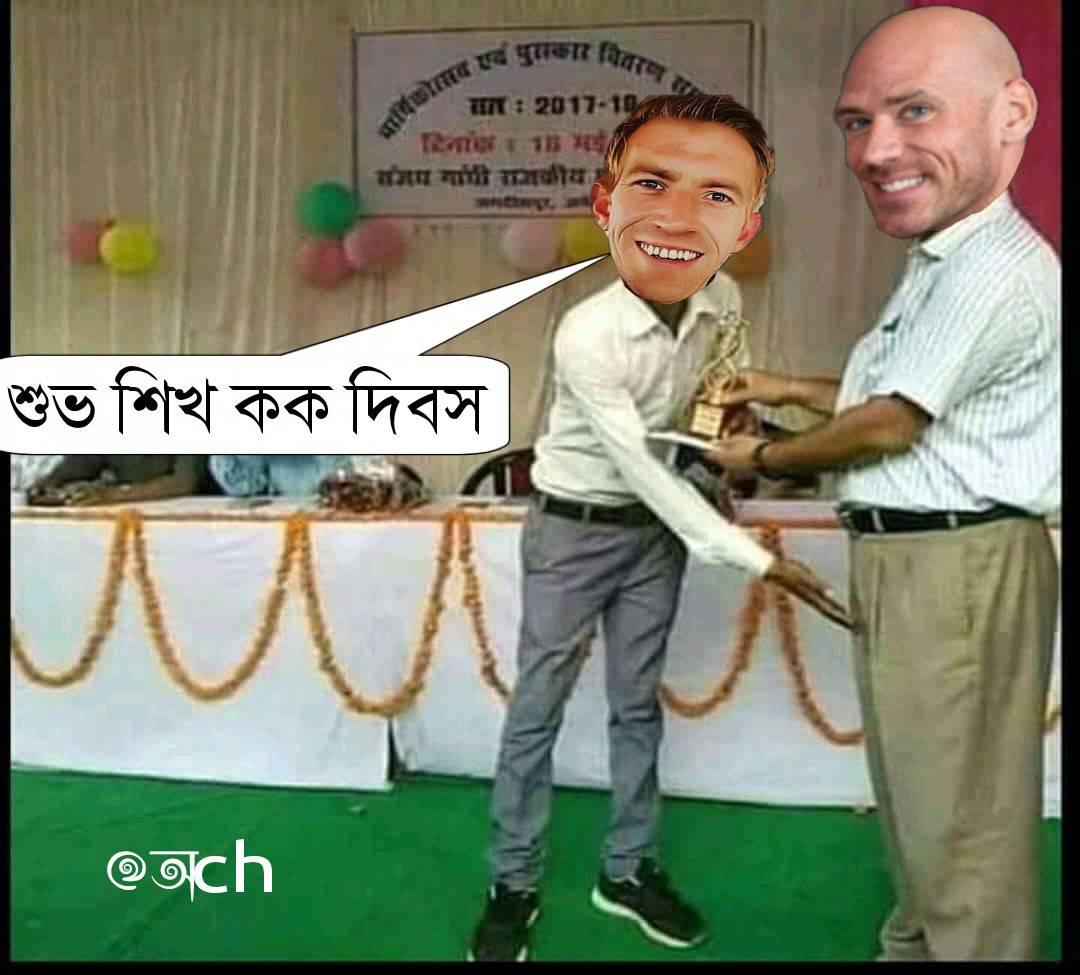
Caption: শুভ শিখ কক দিবস
Label: hate